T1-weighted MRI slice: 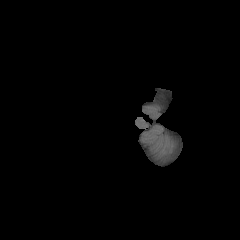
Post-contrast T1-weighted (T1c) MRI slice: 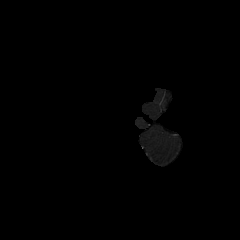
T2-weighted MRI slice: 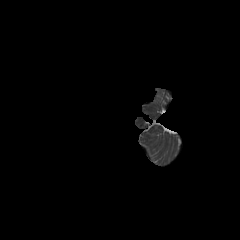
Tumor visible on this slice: no